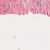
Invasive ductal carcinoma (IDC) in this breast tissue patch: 1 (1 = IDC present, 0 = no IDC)